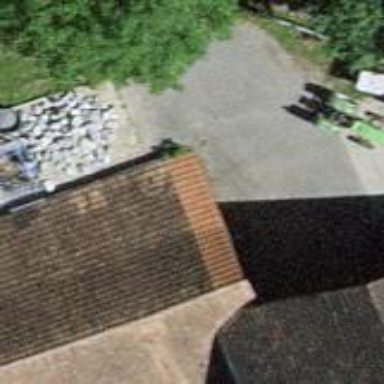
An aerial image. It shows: Garage.